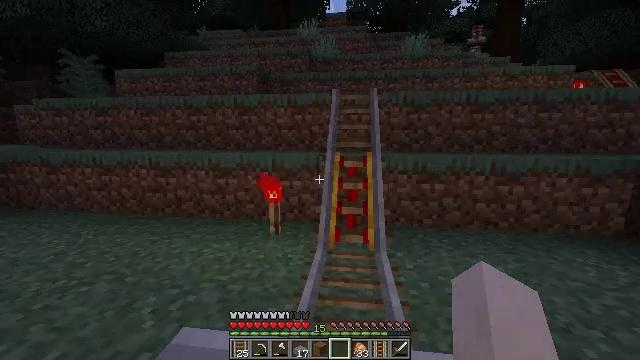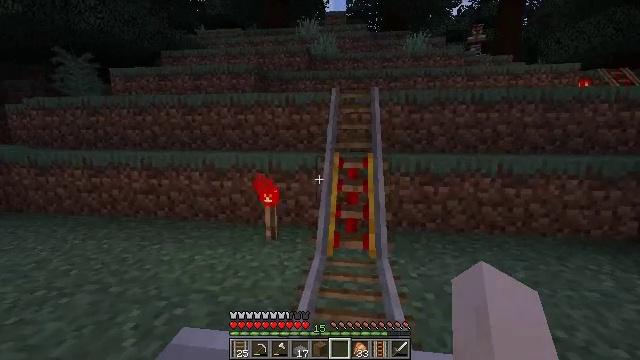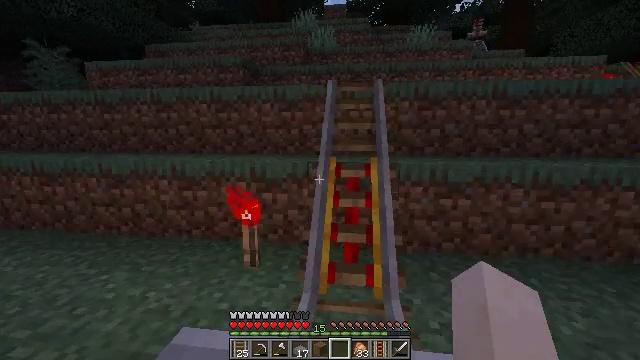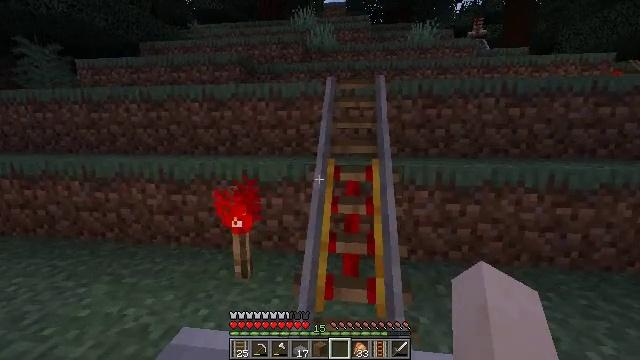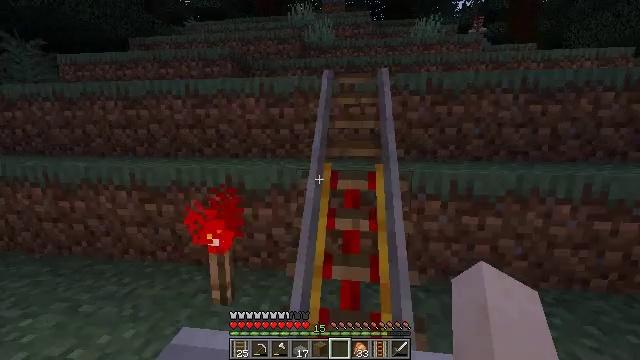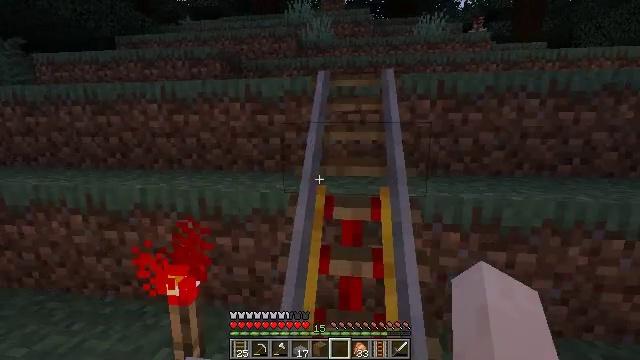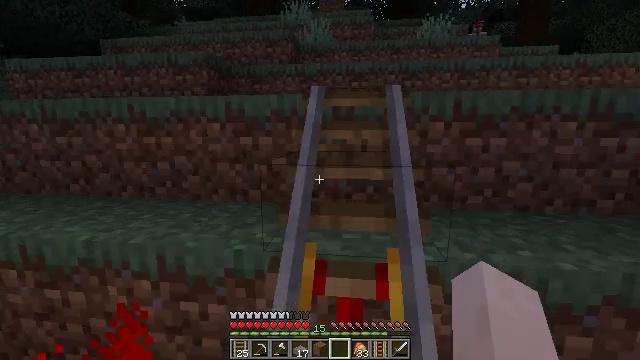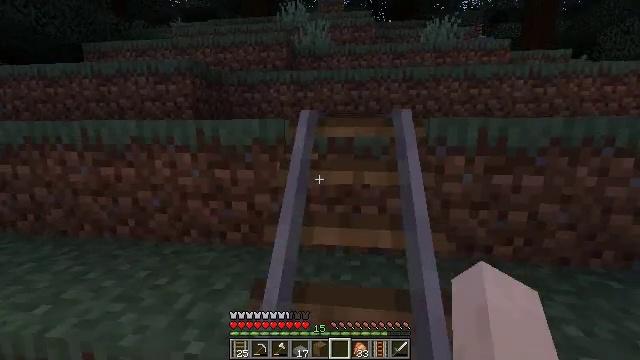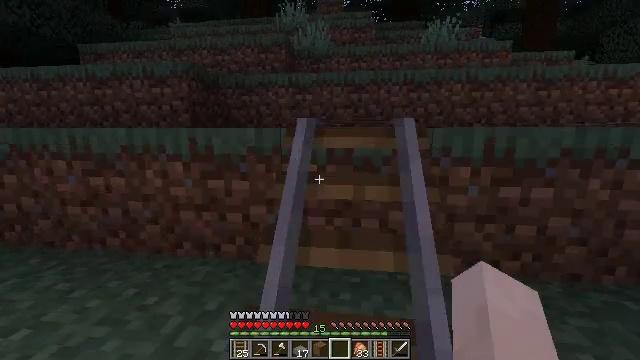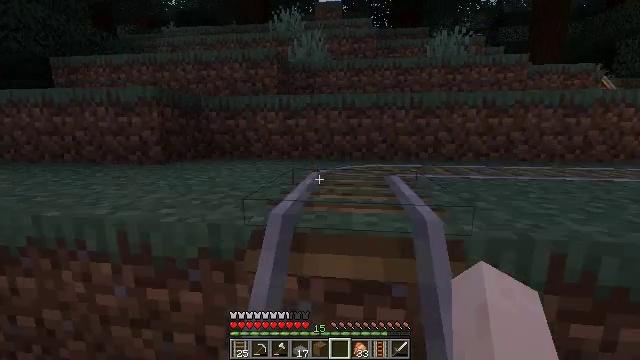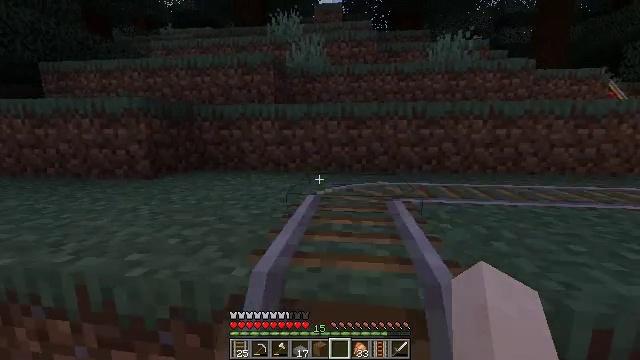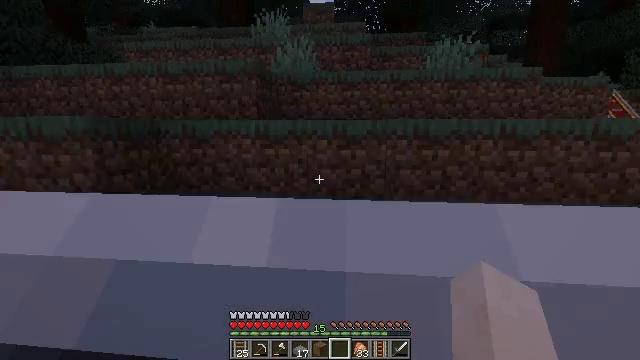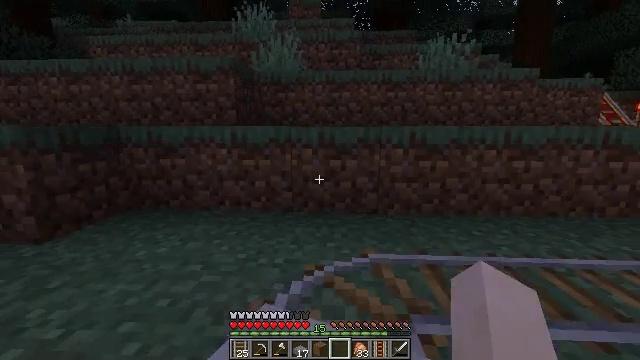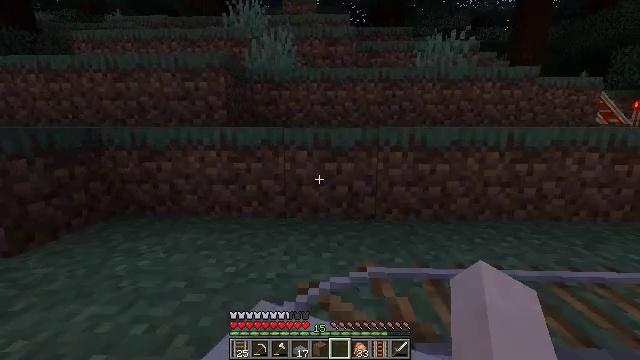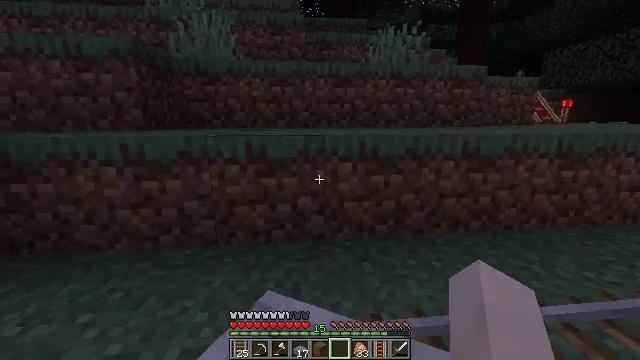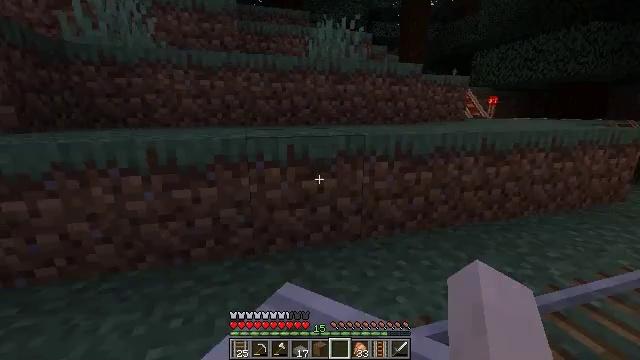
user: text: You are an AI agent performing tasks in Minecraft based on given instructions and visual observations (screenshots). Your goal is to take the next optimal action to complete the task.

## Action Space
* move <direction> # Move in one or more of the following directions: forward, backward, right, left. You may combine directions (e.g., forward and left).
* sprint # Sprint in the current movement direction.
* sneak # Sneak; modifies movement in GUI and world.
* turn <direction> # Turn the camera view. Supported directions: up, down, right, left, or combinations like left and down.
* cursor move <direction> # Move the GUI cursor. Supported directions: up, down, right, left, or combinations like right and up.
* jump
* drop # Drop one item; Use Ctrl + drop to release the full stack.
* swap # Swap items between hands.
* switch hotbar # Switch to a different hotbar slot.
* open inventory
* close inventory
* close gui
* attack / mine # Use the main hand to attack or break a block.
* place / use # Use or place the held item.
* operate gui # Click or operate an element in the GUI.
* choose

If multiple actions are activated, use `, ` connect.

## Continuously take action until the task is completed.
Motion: motion action
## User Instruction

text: Recycle the rail from an abandoned track.
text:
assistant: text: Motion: no_op
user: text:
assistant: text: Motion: no_op
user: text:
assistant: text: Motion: no_op
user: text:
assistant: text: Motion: no_op
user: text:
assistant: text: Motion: no_op
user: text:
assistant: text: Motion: no_op
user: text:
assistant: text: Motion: no_op
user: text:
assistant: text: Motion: no_op
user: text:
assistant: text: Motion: no_op
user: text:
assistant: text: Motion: no_op
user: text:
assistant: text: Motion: turn right
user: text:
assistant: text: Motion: turn right
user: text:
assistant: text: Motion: turn right
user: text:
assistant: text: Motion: turn right and down
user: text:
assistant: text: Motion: turn right and down
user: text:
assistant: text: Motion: turn right
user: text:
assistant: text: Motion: turn right
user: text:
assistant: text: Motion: turn right
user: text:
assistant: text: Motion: turn right
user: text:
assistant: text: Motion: turn right
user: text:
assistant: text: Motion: turn right
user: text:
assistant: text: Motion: turn right
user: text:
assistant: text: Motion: no_op
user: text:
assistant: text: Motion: no_op
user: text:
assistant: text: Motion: no_op
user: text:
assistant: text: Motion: no_op
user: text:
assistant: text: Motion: no_op
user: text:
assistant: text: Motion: no_op
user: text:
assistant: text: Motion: no_op
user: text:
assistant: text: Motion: no_op